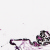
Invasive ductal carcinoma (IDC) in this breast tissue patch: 0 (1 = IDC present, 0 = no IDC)